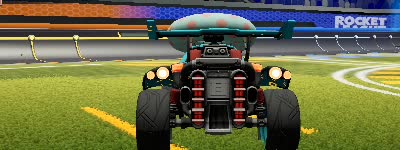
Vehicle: octane